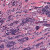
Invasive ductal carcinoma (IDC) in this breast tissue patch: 1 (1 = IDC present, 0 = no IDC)